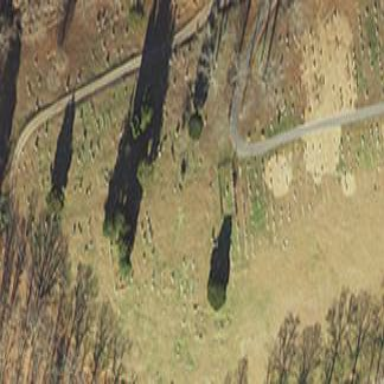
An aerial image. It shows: Cemetery.